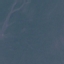
Label: SeaLake